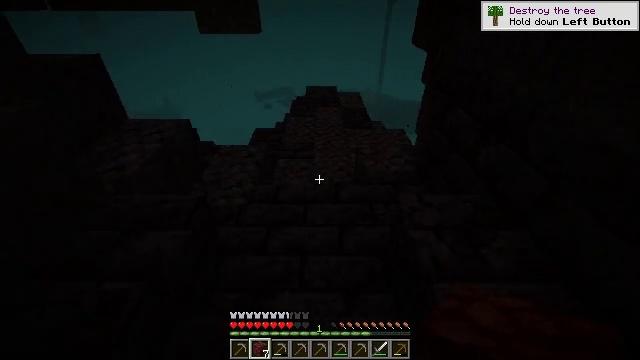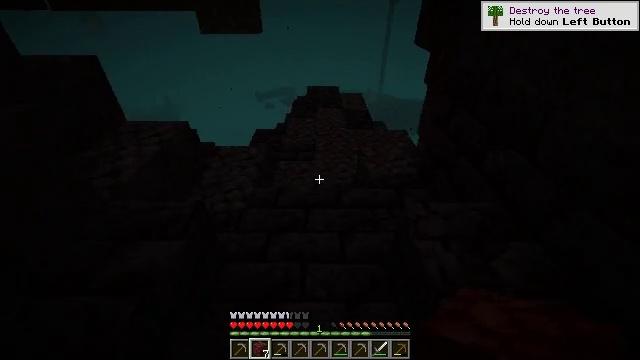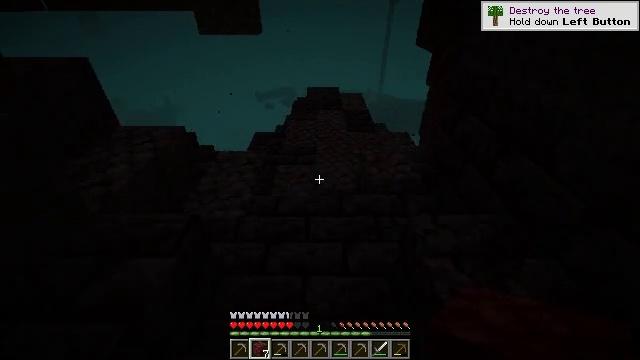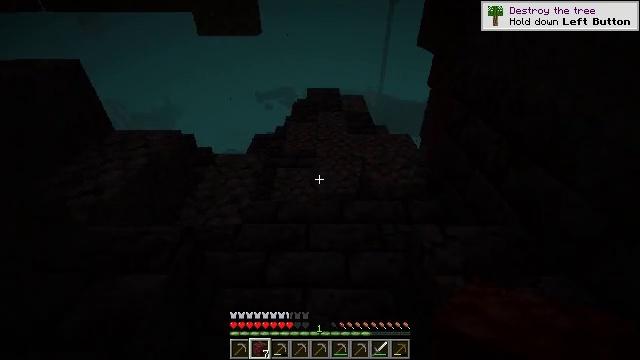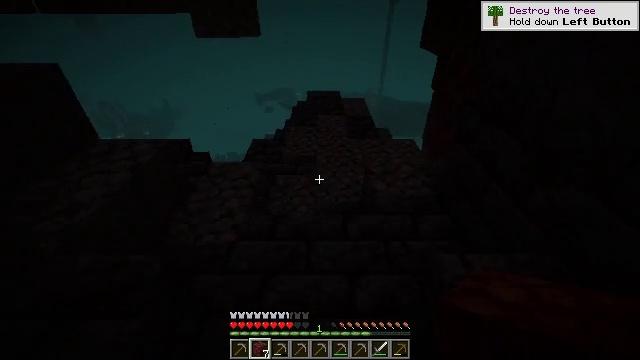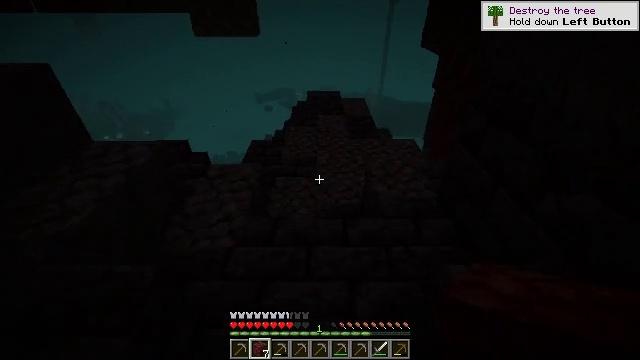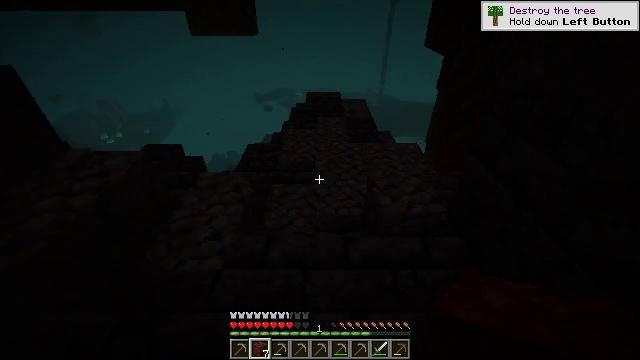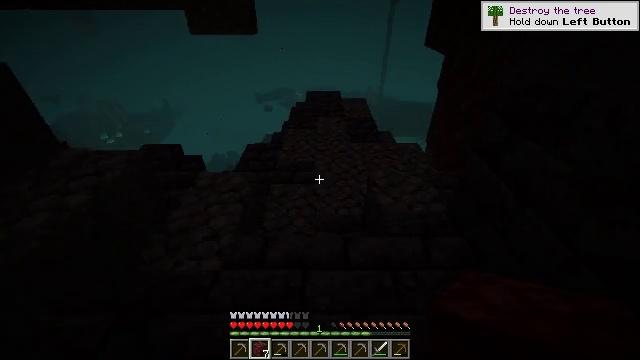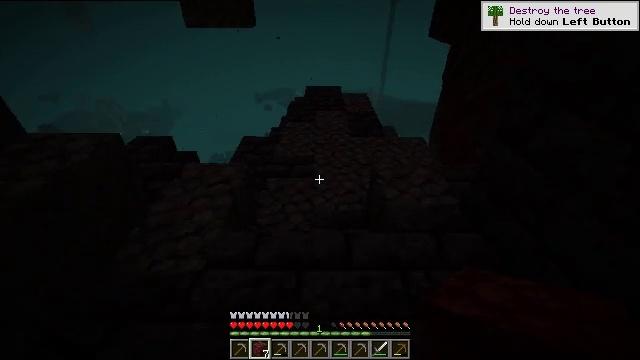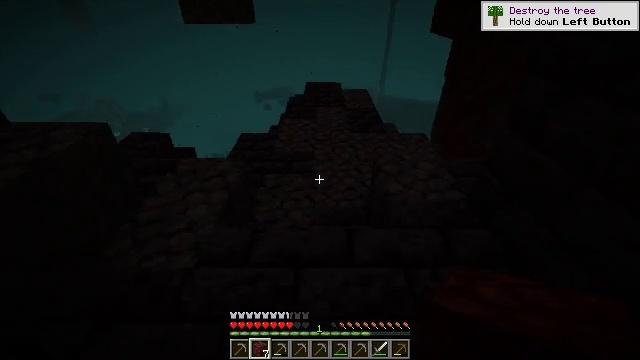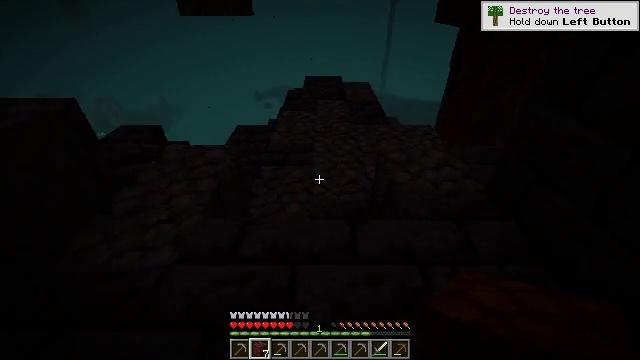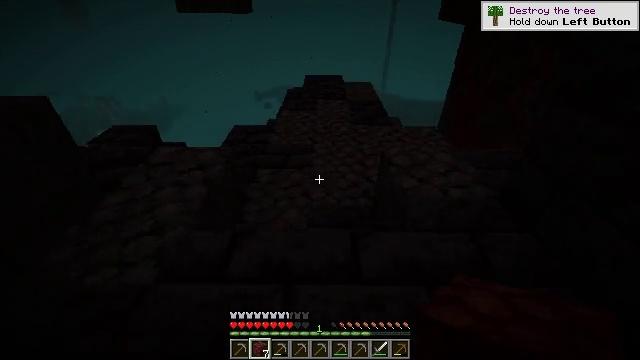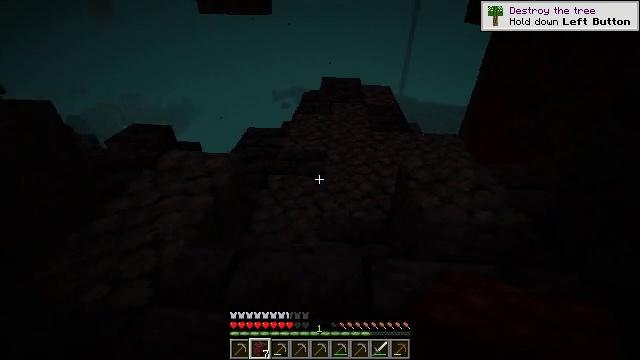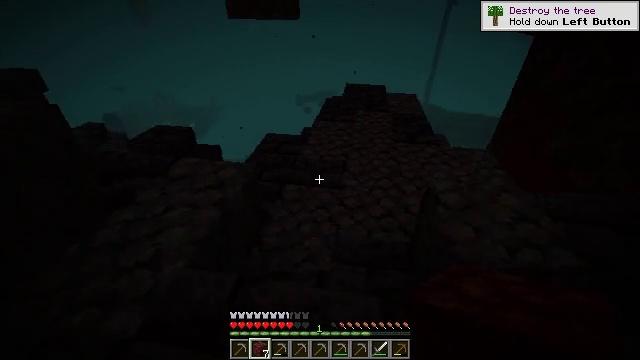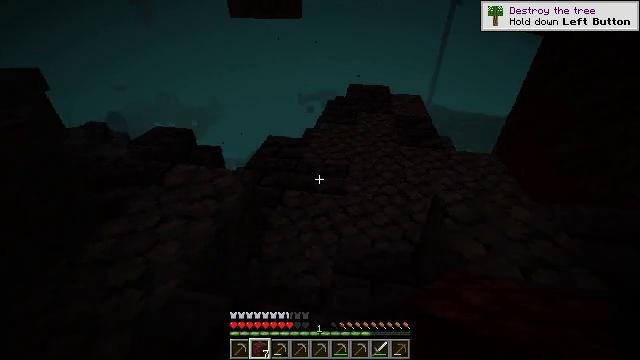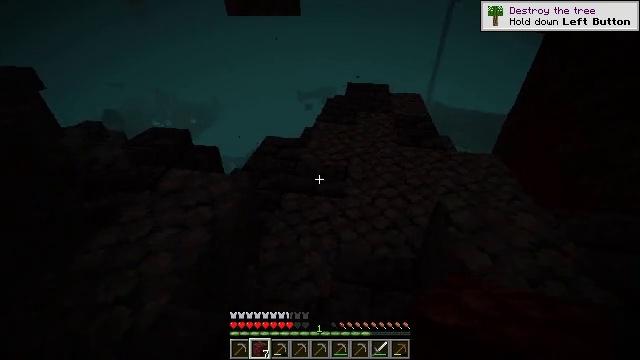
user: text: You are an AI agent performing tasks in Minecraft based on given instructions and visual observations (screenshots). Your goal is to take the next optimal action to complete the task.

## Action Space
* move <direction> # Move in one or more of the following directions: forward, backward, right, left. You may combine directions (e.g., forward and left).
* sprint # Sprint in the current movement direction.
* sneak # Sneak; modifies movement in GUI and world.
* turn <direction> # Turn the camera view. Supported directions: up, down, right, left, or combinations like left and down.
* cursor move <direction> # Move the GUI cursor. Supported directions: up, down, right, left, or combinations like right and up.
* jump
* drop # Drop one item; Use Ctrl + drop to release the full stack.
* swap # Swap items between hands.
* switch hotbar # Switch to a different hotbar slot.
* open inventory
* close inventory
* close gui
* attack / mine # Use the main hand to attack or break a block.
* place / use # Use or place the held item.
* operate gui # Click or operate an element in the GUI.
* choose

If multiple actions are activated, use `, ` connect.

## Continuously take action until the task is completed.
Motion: motion action
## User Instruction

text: Mine the basalt in the Nether.
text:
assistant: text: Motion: move forward
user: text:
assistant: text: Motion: move forward
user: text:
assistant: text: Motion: move forward
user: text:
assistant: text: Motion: move forward
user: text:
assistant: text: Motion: move forward
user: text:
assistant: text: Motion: move forward
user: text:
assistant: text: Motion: move forward
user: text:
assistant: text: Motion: move forward
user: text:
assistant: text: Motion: move forward
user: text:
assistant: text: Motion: move forward
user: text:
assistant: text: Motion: move forward
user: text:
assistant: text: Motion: move forward, turn left
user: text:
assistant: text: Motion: move forward, turn left
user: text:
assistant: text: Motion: move forward
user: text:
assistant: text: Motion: move forward
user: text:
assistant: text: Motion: move forward
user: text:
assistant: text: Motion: move forward
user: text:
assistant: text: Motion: move forward, turn right and down
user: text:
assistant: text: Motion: move forward, turn right and down
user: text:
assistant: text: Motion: move forward, turn right and down
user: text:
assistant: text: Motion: move forward, turn right
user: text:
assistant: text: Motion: move forward
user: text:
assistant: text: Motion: move forward
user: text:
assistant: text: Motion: move forward
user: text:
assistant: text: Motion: move forward
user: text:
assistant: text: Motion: move forward
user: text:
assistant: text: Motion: move forward
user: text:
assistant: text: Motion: move forward, turn right
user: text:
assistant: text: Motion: move forward, turn right
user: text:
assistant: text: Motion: move forward, turn right